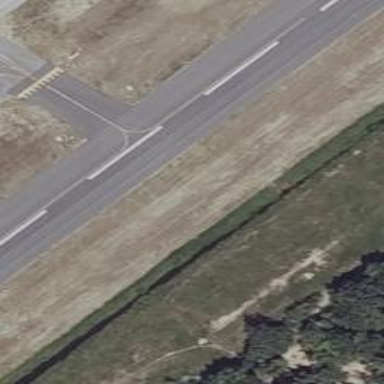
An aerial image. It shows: View of taxiway at the airport.